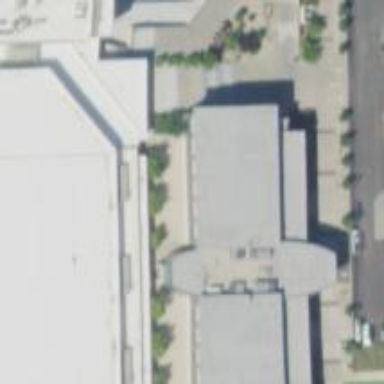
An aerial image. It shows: Sports center building.